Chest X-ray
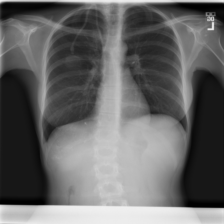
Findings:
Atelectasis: negative
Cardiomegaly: negative
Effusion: negative
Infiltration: negative
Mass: negative
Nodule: negative
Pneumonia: negative
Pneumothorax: negative
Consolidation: negative
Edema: negative
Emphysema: negative
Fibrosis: negative
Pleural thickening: negative
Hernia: negative